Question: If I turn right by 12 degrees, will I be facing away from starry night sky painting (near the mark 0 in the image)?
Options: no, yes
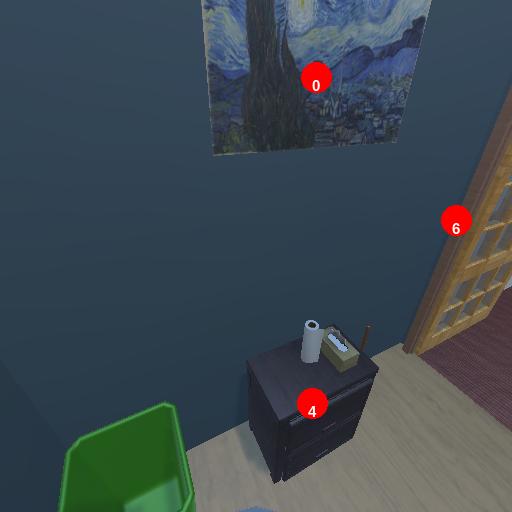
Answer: no